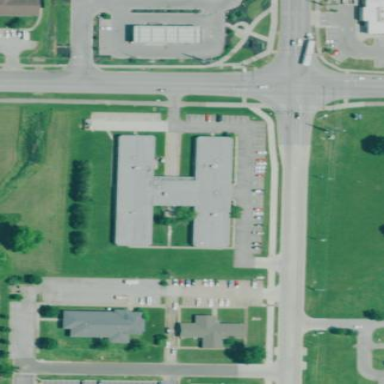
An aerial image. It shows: Nursing home building.